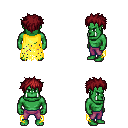
a pixel art fantasy rpg character, male body template, orc, green skin, yellow tattered cape, magenta pants, brunette bedhead hairstyle, four views (front, back, left, right), 2x2 character sprite sheet, small pixel art, hard edges, no anti-aliasing